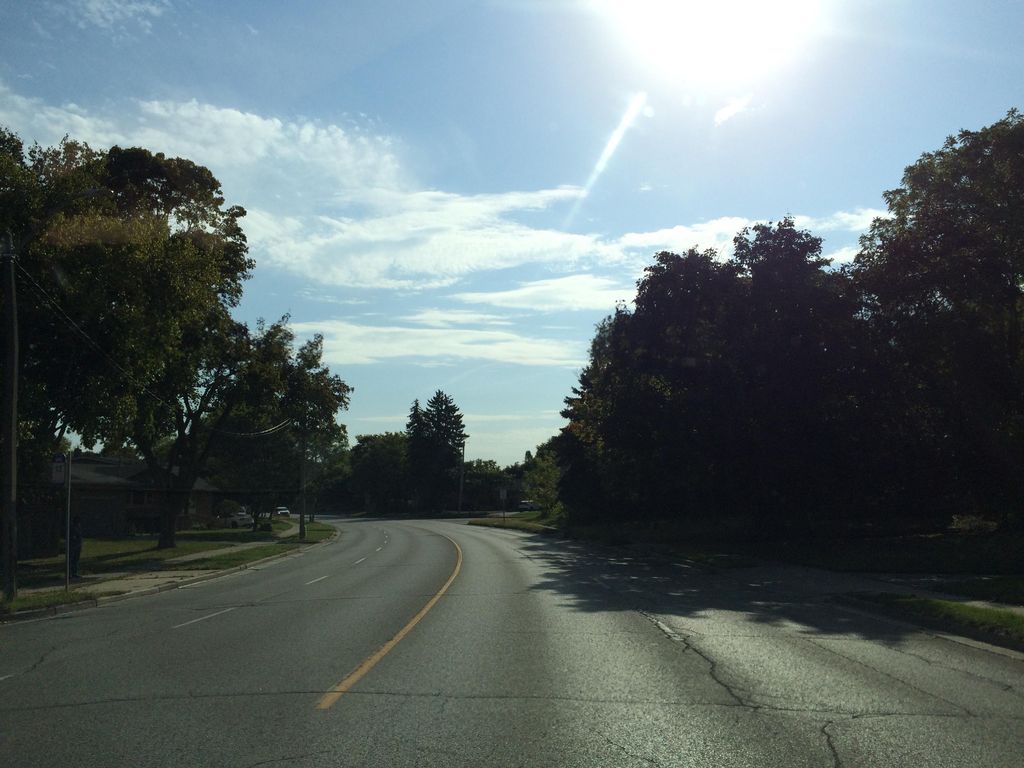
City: kitchener-waterloo